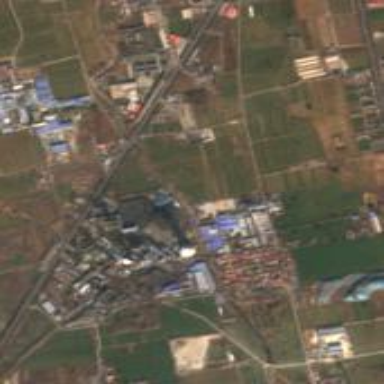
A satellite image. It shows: Industrial area with coal power plant.